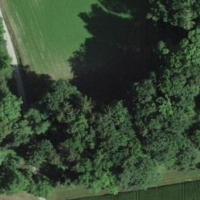
EUNIS habitat code: 41
Species observed at this site:
Lamium galeobdolon